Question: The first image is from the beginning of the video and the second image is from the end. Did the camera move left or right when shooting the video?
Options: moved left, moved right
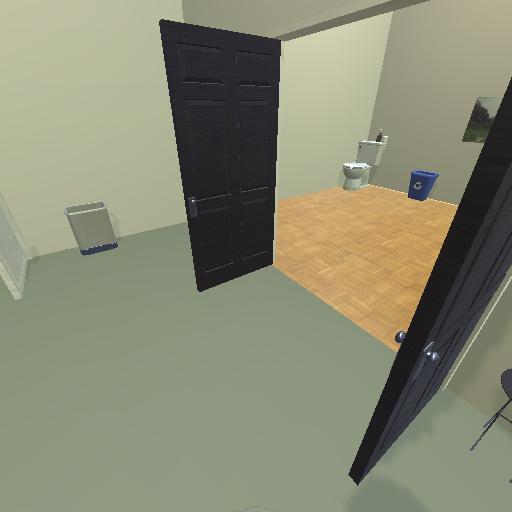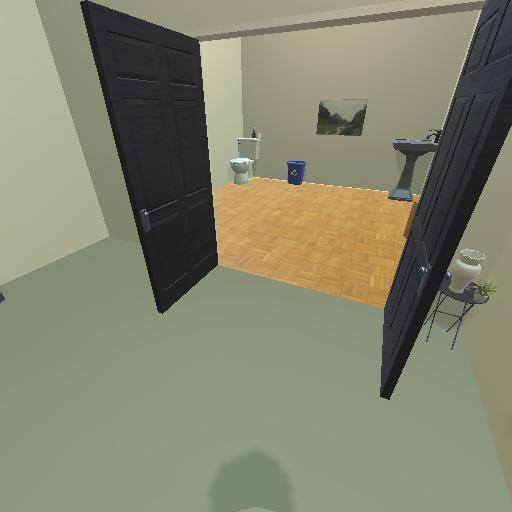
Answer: moved left